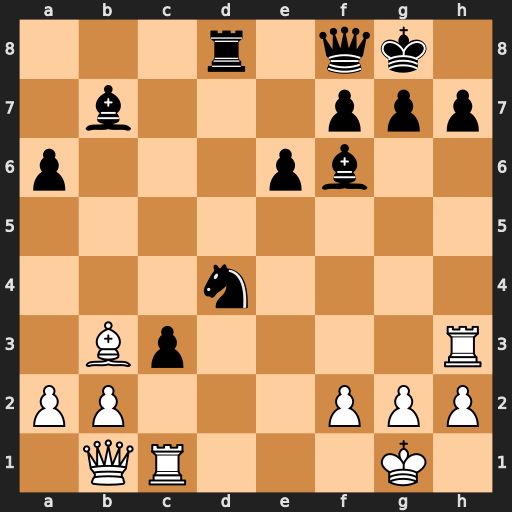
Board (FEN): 3r1qk1/1b3ppp/p3pb2/8/3n4/1Bp4R/PP3PPP/1QR3K1
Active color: w
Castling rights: -
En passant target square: -
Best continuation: Qxh7#